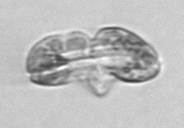
Label: Karenia